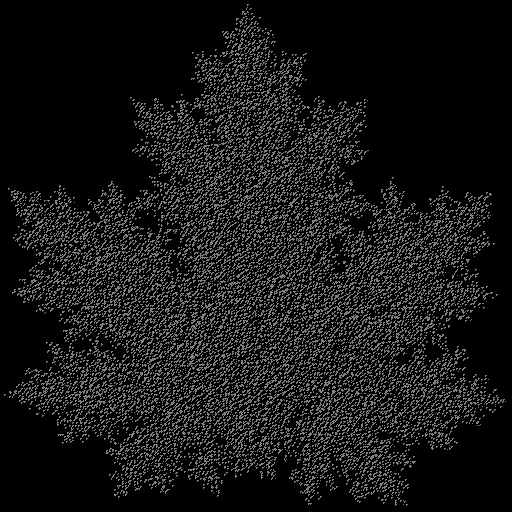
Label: maple_leaf